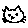
Label: cat